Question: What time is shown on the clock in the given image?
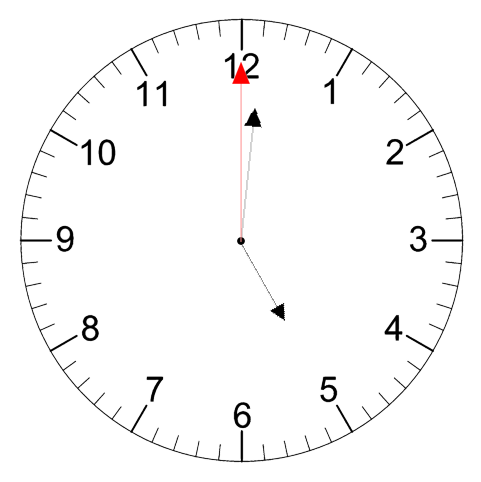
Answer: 05:01:00